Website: crate-barrel
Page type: store-pickup
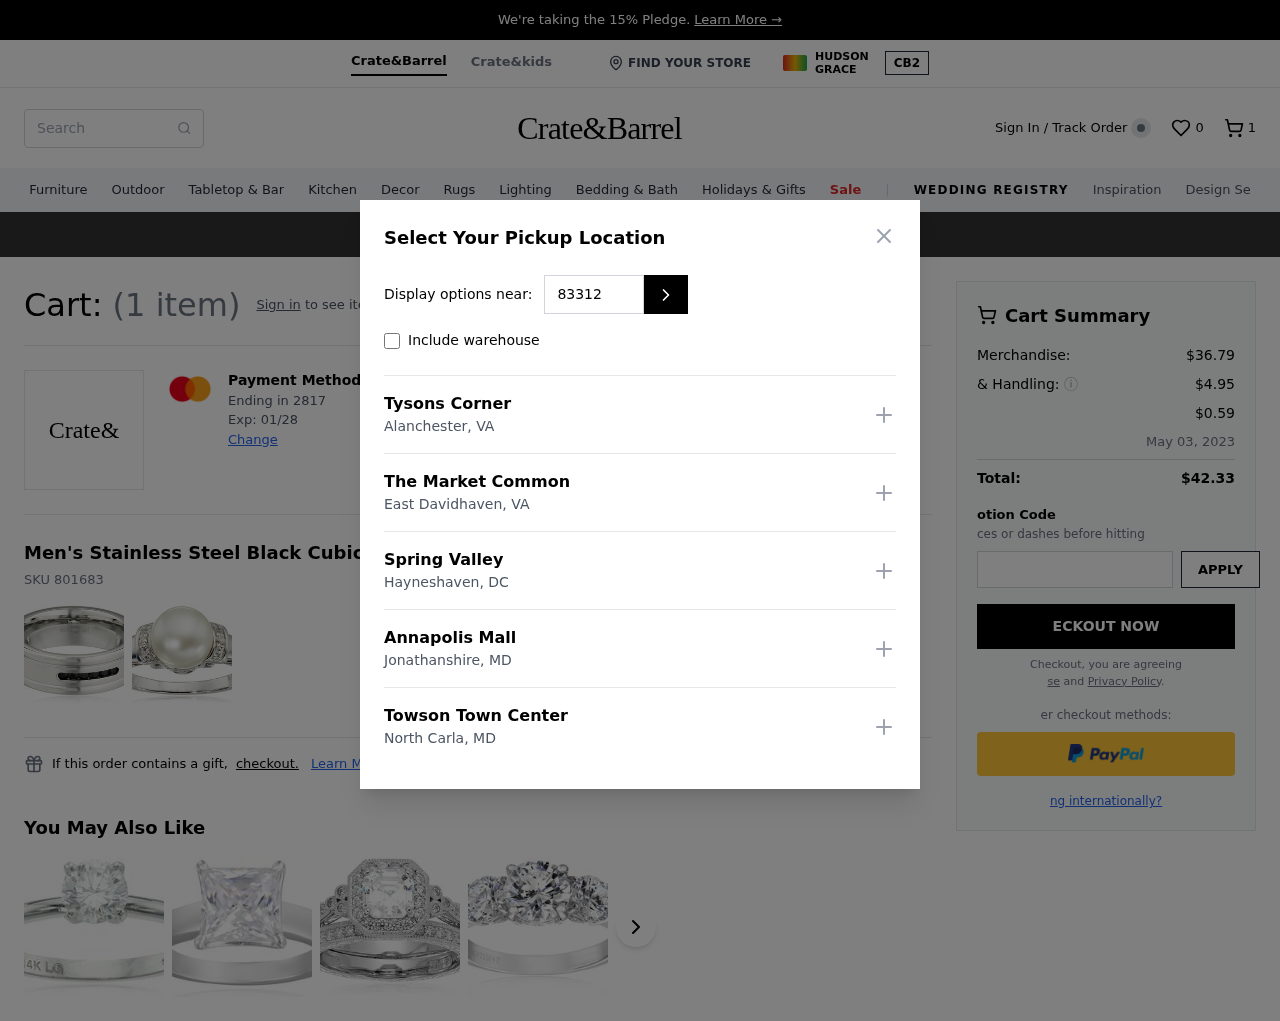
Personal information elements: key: PII_CARD_EXPIRY
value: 01/28
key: PII_CARD_LAST4
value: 2817
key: PII_LOCATION1_CITY
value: Alanchester
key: PII_LOCATION1_NAME
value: Tysons Corner
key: PII_LOCATION1_STATE
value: VA
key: PII_LOCATION2_CITY
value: East Davidhaven
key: PII_LOCATION2_NAME
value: The Market Common
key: PII_LOCATION2_STATE
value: VA
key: PII_LOCATION3_CITY
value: Hayneshaven
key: PII_LOCATION3_NAME
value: Spring Valley
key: PII_LOCATION3_STATE
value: DC
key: PII_LOCATION4_CITY
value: Jonathanshire
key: PII_LOCATION4_NAME
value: Annapolis Mall
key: PII_LOCATION4_STATE
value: MD
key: PII_LOCATION5_CITY
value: North Carla
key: PII_LOCATION5_NAME
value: Towson Town Center
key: PII_LOCATION5_STATE
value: MD
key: PII_POSTCODE
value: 83312
Product elements: key: PRODUCT1_NAME
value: Men's Stainless Steel Black Cubic Zirconia Ring, Size 11
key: PRODUCT1_SKU
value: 801683
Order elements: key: ORDER_NUM_ITEMS
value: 1
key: ORDER_NUM_ITEMS
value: (1 item)
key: ORDER_SUBTOTAL
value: $36.79
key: ORDER_SHIPPING_COST
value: $4.95
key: ORDER_SURCHARGE
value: $0.59
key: ORDER_DELIVERY_DATE
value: May 03, 2023
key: ORDER_TOTAL
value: $42.33
Search elements: key: HEADER_SEARCH
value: Search
Other elements: key: WISHLIST_NUM_ITEMS
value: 0